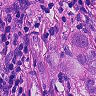
Metastatic tissue present: yes